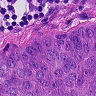
Metastatic tissue present: yes